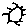
Label: sun